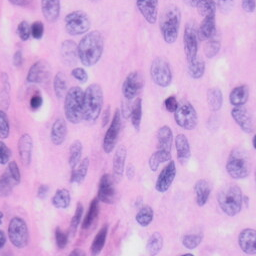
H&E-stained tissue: Skin